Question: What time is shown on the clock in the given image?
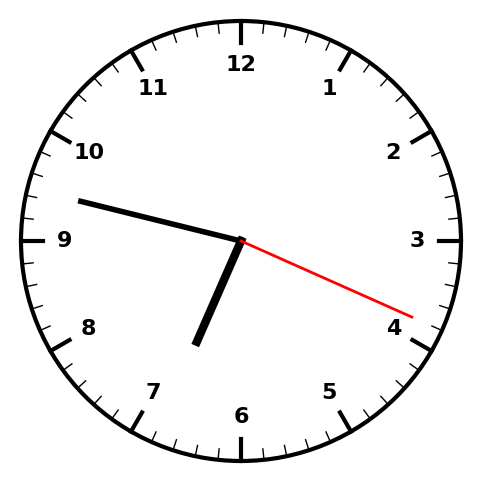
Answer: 06:47:19